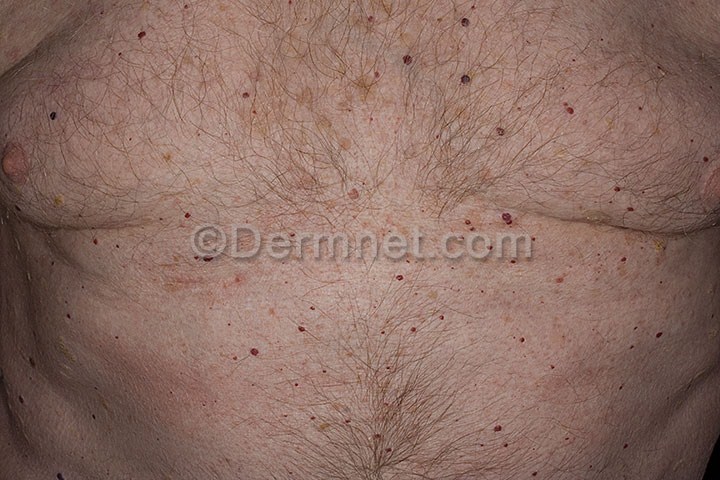
Disease: Vascular Tumors